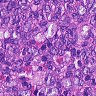
Metastatic tissue present: no